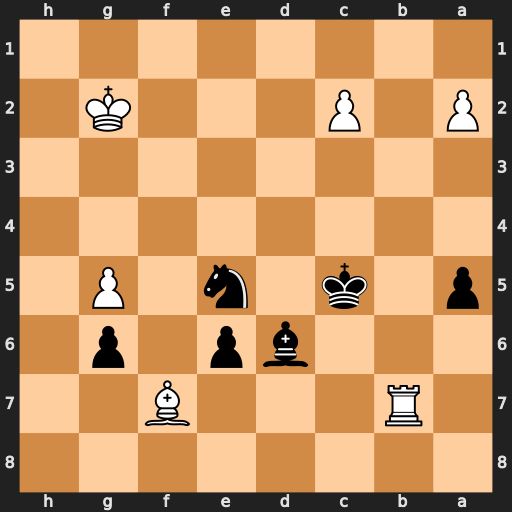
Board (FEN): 8/1R3B2/3bp1p1/p1k1n1P1/8/8/P1P3K1/8
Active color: b
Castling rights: -
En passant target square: -
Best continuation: Kc6 Ra7 Kb6 Ra8 Nxf7